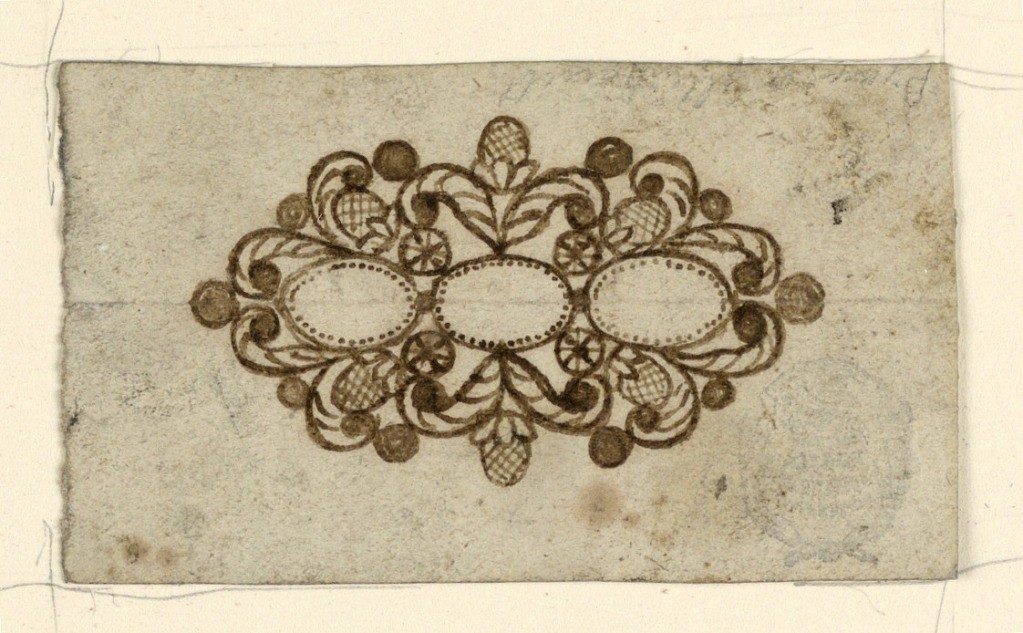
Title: Design for a Brooch
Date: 1850–75
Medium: Pen and ink, brush and sepia on paper
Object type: Drawing
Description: Row of three big oval diamonds, framed by leaves and fruits. Recto: accounting.